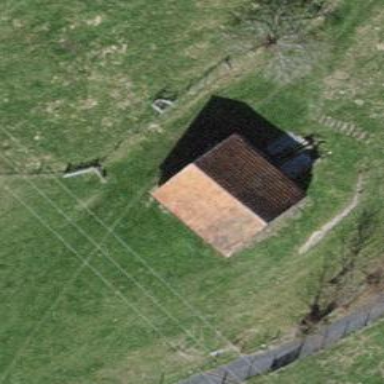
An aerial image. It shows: Shed building.